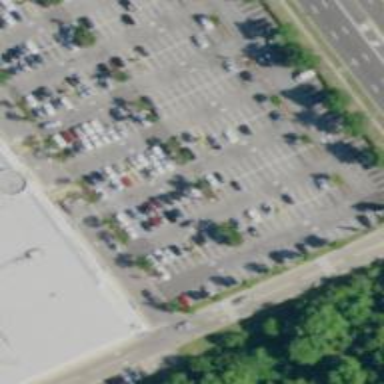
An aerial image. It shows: Trolley bay.